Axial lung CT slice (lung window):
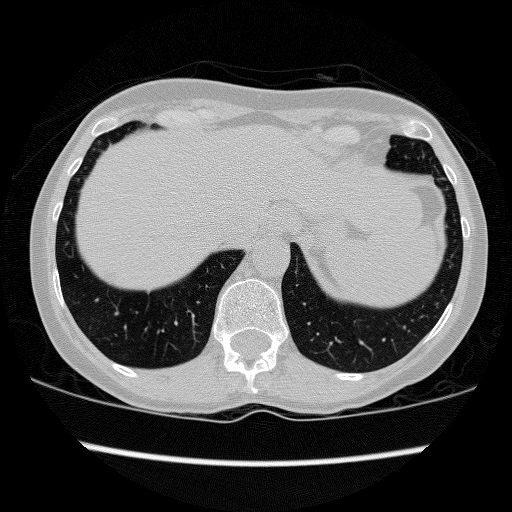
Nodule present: no